Field crop: tomato
Growth stage: 2
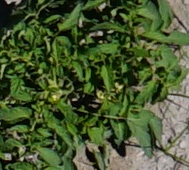
Species: tomato